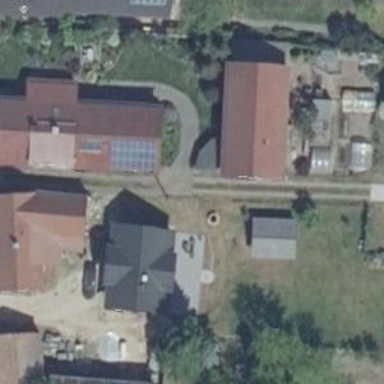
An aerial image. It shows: Small solar photovoltaic panel generator is producing electricity.